Question: I have a basic menu, made from a horizontally aligned list ('<li>'), each containing an icon image and some text:

One of the '<li>' contains an extra image with 'display: none;' so that the icon can be toggled (from a green to a red pepper, in this example.
The problem is that it doesn't align correctly on some browsers, as shown in the above image. My understanding was that in contrast to 'visibilty: hidden;', an element with 'display: none;' should not affect the position of any other element and should render as if it's not there?
The browsers where it doesn't render correctly are Google and - but only on (!?) and (I know, I know...) on Windows. Every other browser / OS combination I've tested works fine.
Here's the HTML:
'''
<ul class="menu">
<li><img alt="Green Pepper" src="/green.png">li</li>
<li><img alt="Green Pepper" src="/green.png">li</li>
<li><img alt="Green Pepper" src="/green.png">li</li>
<li id="change">
<img alt="Red Pepper" src="/red.png" style="display: none;">
<img alt="Green Pepper" src="/green.png">
li
</li>
<li><img alt="Green Pepper" src="/green.png">li</li>
</ul>
'''
Here's the CSS:
'''
.menu li {
cursor: default;
font-family: Verdana, Arial, Helvetica, sans-serif;
font-size: 10pt;
list-style-type: none;
position: relative;
text-align:center;
margin: 0 0 0 -25px;
padding: 8px 0 0 0;
width: 144px;
height: 35px;
display: inline-block;
background-image: url(../bct-white.png);
background-repeat: no-repeat;
color: #0091c1;
}
'''
And for the icon images:
'''
.menu img {
display: inline;
vertical-align: -25%;
padding-right: 6px;
}
'''
I've also had to include a browser hack for IE7 because it doesn't recognise inline-block, coming from a separate stylesheet based on a conditional import ('<!--[if lte IE 7]>'):
'''
.menu li {
zoom: 1;
display: inline;
}
'''
Although, obviously that style isn't loaded on Chrome and Safari regardless of OS, so can't be causing my issue on Macs.
I know the quickest solution would be to refactor the HTML and the JavaScript manipulation of the show / hide of the icons, but I'd really like to know what causes this issue and how to resolve it.
---
I've tracked the cause down. Basically, the element style of 'display: none;' on the '' element overrides the 'inline' from the '.menu img' rule. Removing that, then toggling between 'block' and 'inline' allows you to reproduce the issue. This is obviously a browser bug, and while the element is not displayed being an in-line or block element should have no effect on the layout.
---
<URL>
<URL>
Note! For me, the Fiddle page didn't load properly using IE7, but the direct link for the result iFrame is <URL>
I've posted one fix below, but it actually introduces the same layout problem in IE9! Please feel free to evolve or improve on my answer - or come to the table with something completely different! :)
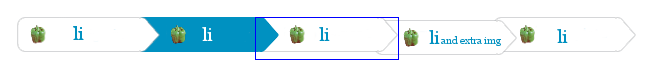
Answer: # Scrap Approach and Use Background Images
<URL>
'''
<ul class="menu">
<li><span>Li</span></li>
<li><span>Li</span></li>
<li><span>Li</span></li>
<li class="change"><span>Li</span></li>
<li><span>Li</span></li>
</ul>
'''
CSS
'''
ul.menu {
overlflow: hidden;
}
ul.menu li {
float: left;
font-family: Verdana, Arial, Helvetica, sans-serif;
font-size: 10pt;
text-align:center;
margin: 0 0 0 -25px;
width: 152px;
line-height: 35px;
height: 35px;
background: url(../bct-white.png) no-repeat;
color: #0091c1;
}
ul.menu li span {
background: url(/green.png) no-repeat 5px 6px;
display: block;
}
ul.menu li.change span {
background-image: url(/red.png);
}
'''
# CSS2.0 and browser compatibility
The code application I have provided is Css2.0 and should easily work in IE7 and above.
1. Removed img tags and implemmented aesthetics (images) as backgrounds
2. Extra span had to be added because CSS2 allows only 1 background image per element
3. Li tag holds the arrow background; span tag holds the pepper background
4. Updated id="change" to class="change". UNLESS you are 100% certain that you will only have one #change element, use a class. This is purely styling and it prevents you from having two menu lists on the same page.
5. Tweaked your CSS styling a bit as follows:
Removed top padding and increased the height. So your li elements are the same height BUT then added 'line-height: 35px' -> this is the best way to vertically center text. Utlizing top padding works but it is prone to poor browser inconsistency.
Change 'li' elements to floats. Floated elements are the most IE7 friendly method! Even IE6 will not bug out but I don't have that old version to test your webpage in. FYI - ul.menu has to have 'overflow: hidden' to clear the floats.
'''
position: relative;
cursor: default;
'''
Unless you changed the defaults, you can keep these two properties out. cursor should be default. Position: relative is unnecessary - you aren't using absolute positioning or anything that warrants its need. Now, you can keep these in your declaration. I just like code to be as "slim" as possible.
final words:
Take a look at my CSS. Notice how I used 'ul.menu' in all my declaration. You may want to get in the habit of doign the same; this provides the developer some insight on what the HTML looks like and more importantly - your css will not get overrided if you decide to add '<div class=menu>' later on. Specfically '.menu img' would apply to any image tag within the menu div.
Okay - that's it. Let me know if there are any clarfications.
FYI - seeing as this question has a bounty, if you provide me with the background images I can polish my code to suit your needs 100% - perhaps upload them in an edit of your answer.